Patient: sex F, age 61
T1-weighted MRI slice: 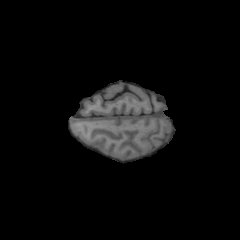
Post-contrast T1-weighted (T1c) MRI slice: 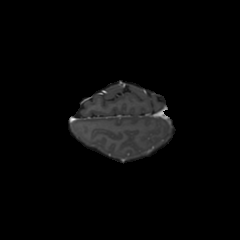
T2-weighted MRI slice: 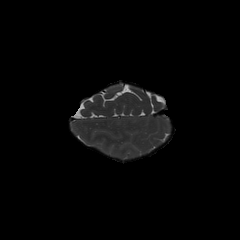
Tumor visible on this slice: no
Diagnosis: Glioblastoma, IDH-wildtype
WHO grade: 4